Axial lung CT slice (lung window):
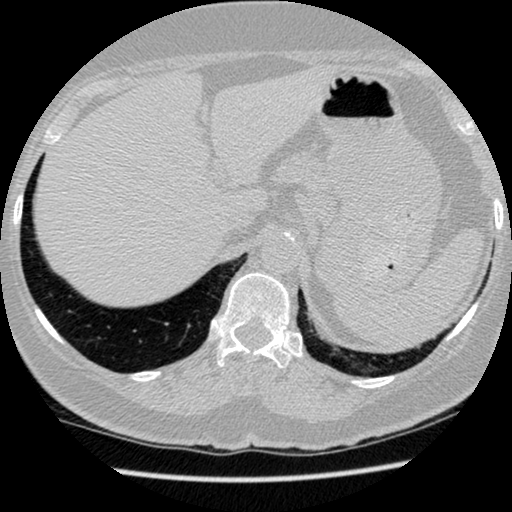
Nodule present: no